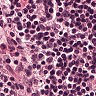
Metastatic tissue present: no